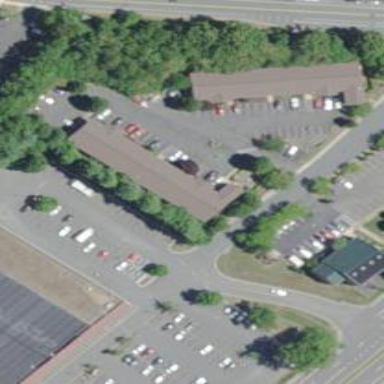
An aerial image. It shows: Parking space is available.